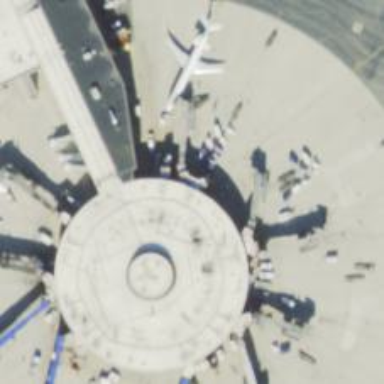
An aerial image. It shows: Airport gate.